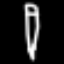
Label: pencil